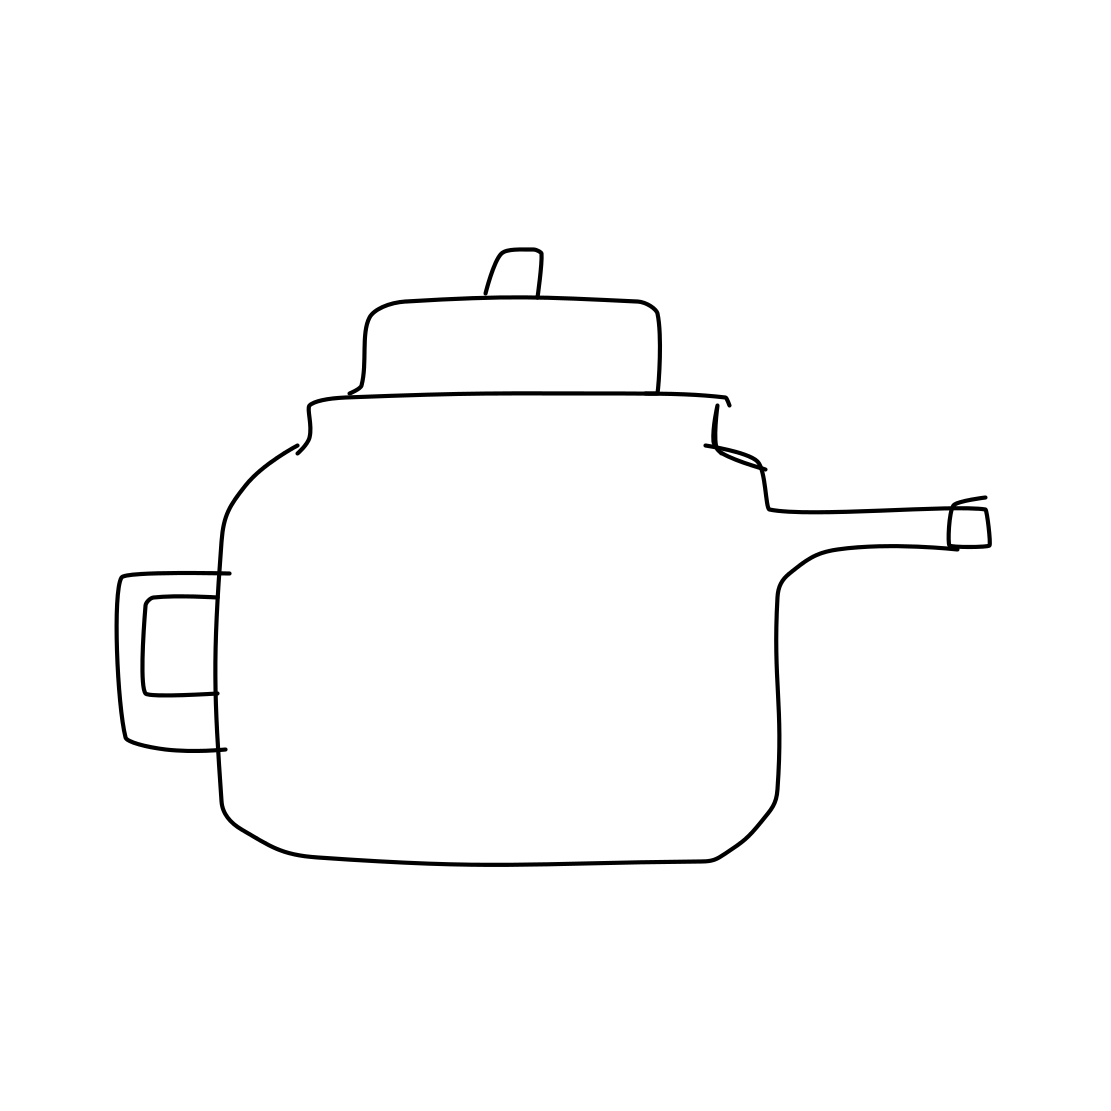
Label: teapot